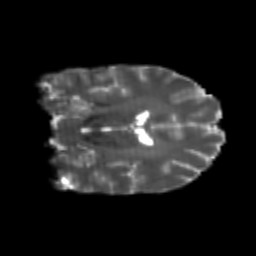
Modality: T2w
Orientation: coronal
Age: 24
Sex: male
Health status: healthy
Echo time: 0.074 s